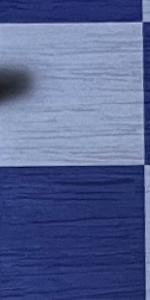
Label: Empty